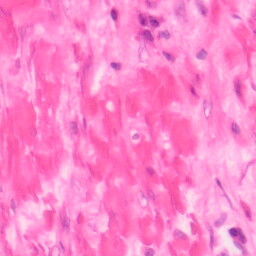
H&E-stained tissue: Colon